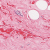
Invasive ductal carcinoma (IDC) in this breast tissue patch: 0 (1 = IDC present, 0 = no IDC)